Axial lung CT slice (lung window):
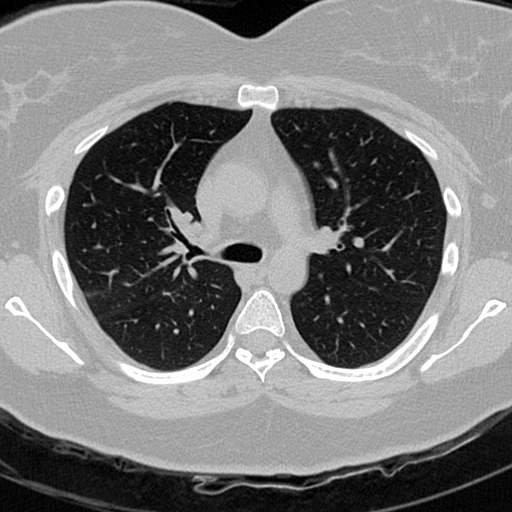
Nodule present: no